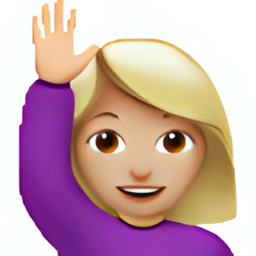
Name: woman raising hand type 3
Emoji: 🙋🏼‍♀️
Group: People & Body
Sub-group: person-gesture